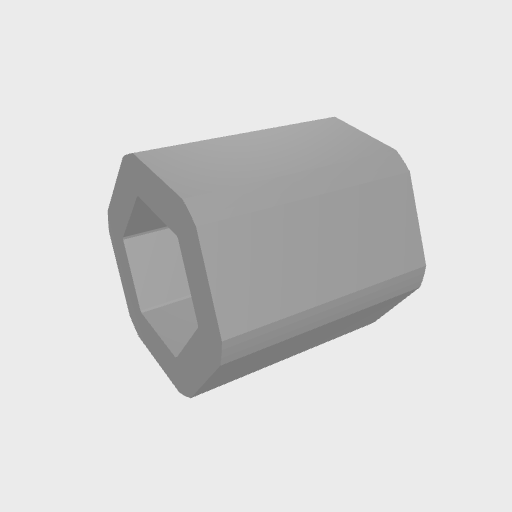
Part: Spacer8RID12ROD12